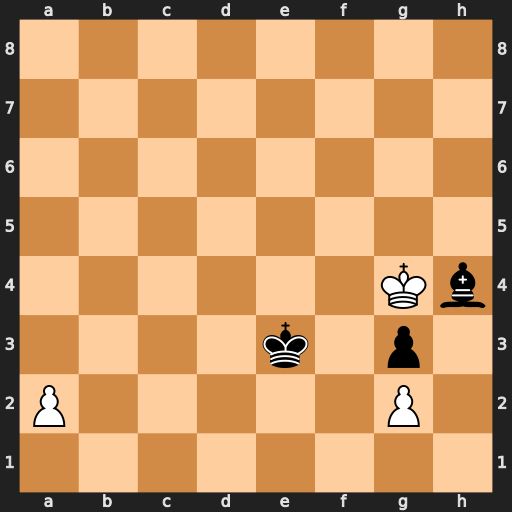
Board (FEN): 8/8/8/8/6Kb/4k1p1/P5P1/8
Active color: w
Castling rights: -
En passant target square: -
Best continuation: Kxh4 Kf2 Kh3